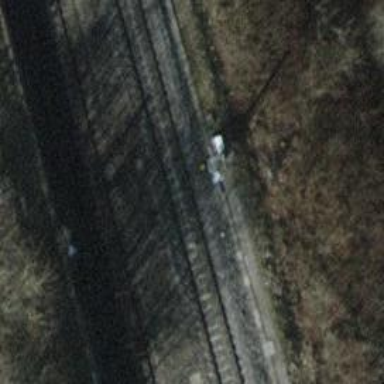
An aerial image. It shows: Railway signal.